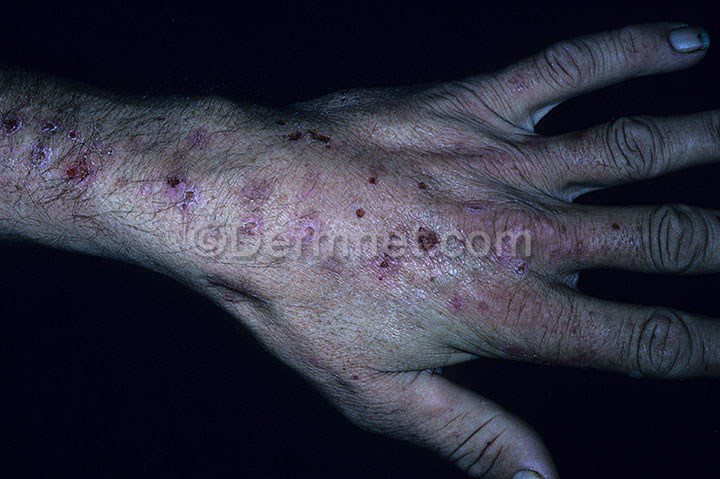
Disease: Light Diseases and Disorders of Pigmentation